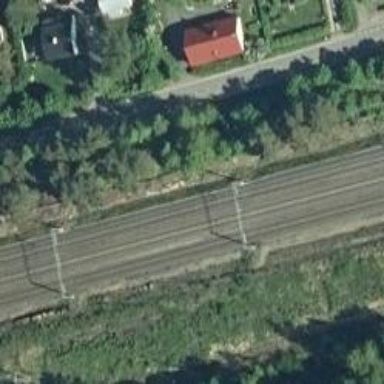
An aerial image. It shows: Site related to the railway.